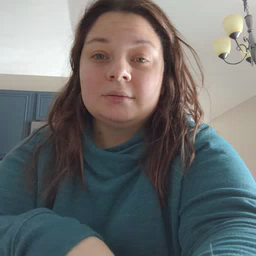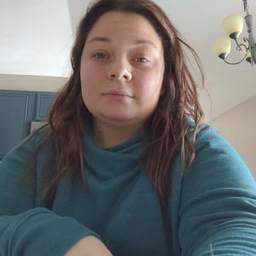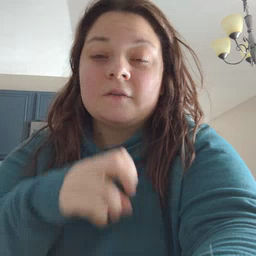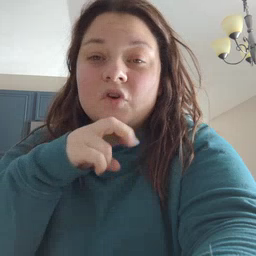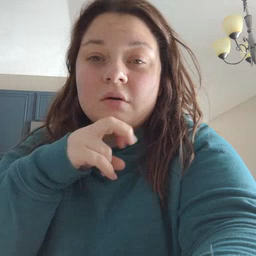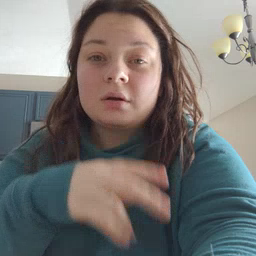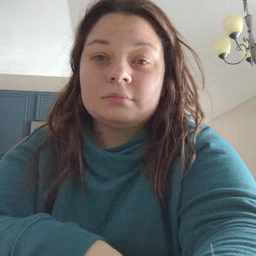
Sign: frog